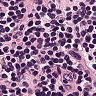
Metastatic tissue present: no